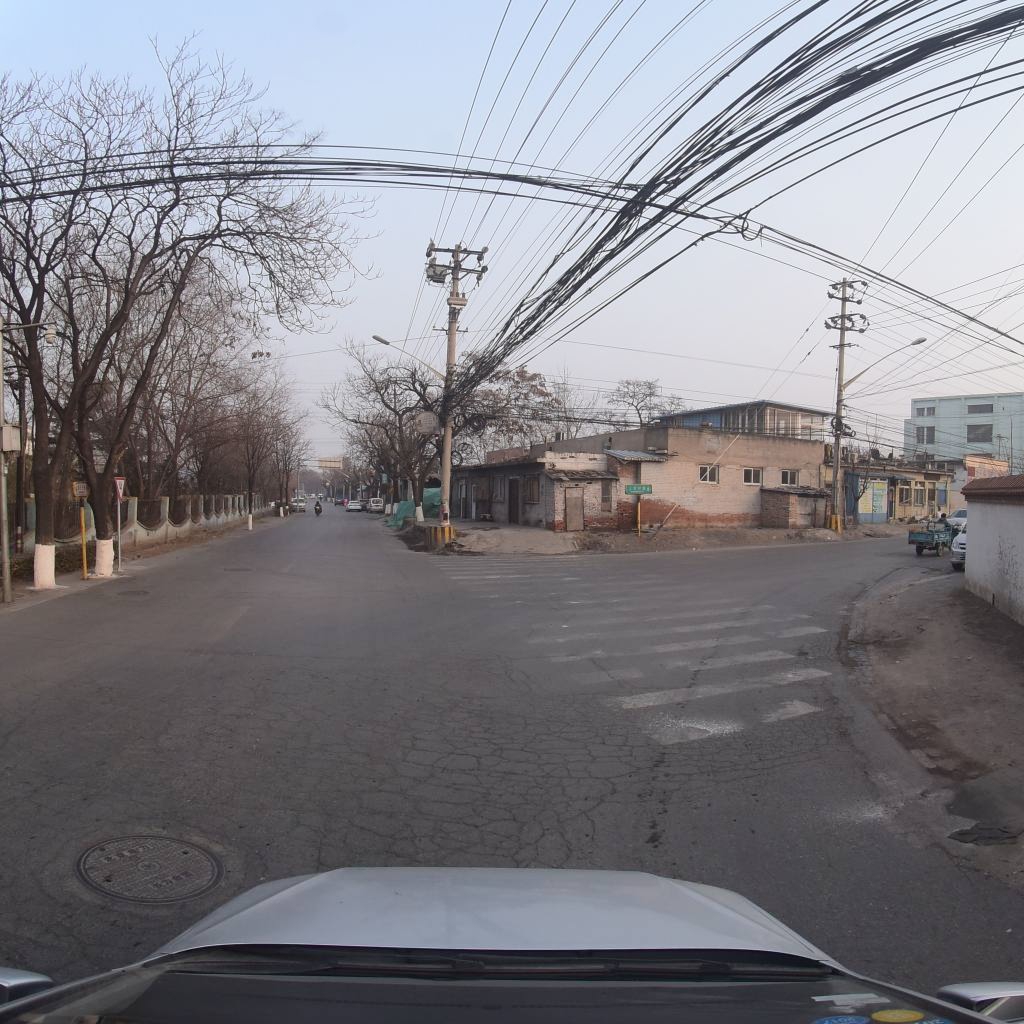
Region: Fengtai
Road damage annotations: alligator crack, manhole cover, manhole cover, manhole cover